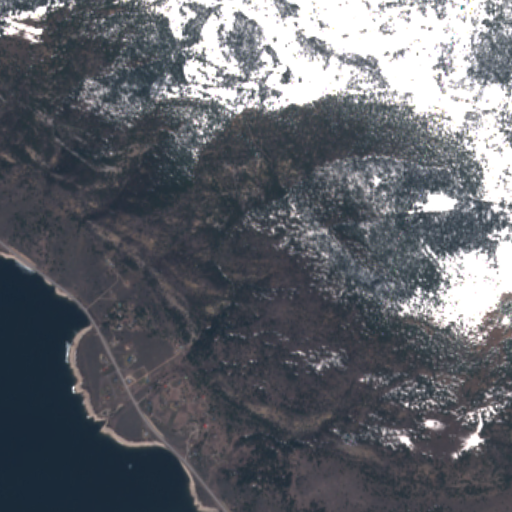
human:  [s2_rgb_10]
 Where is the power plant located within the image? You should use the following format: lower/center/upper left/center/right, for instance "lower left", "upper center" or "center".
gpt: There is no power plant in the image.